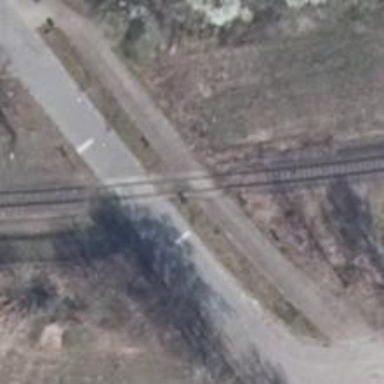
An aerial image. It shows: Uncontrolled railway crossing.